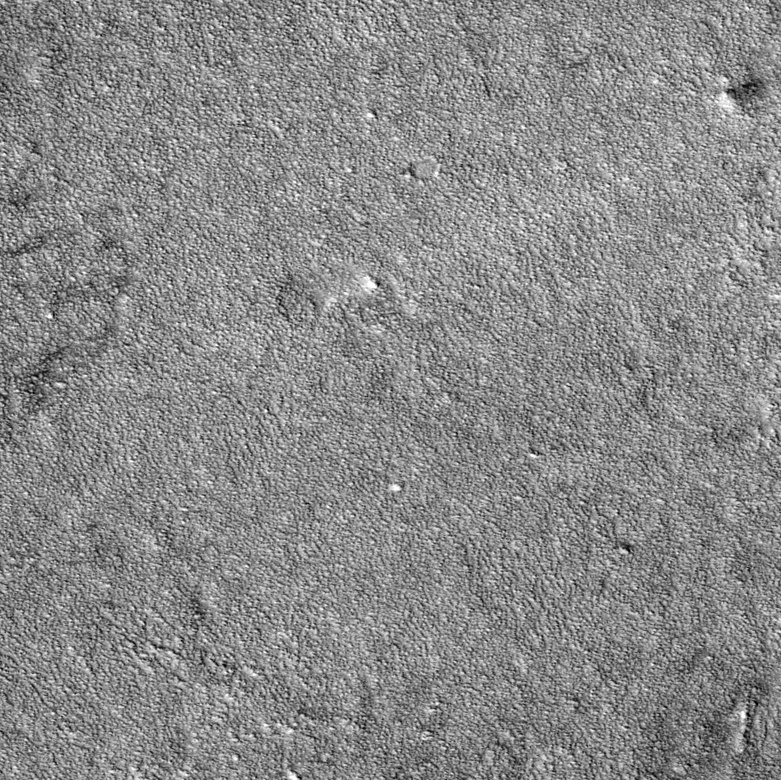
Label: dustdevil